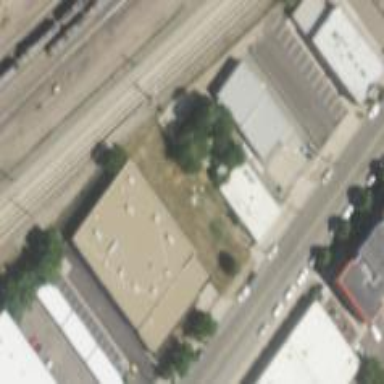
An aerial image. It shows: Brown commercial building.